Interaction volume radius: 10 \u00c5
Interaction volume height: 30 \u00c5
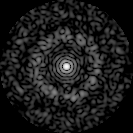
Disorder parameter: 0.8346